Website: macys
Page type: gifting
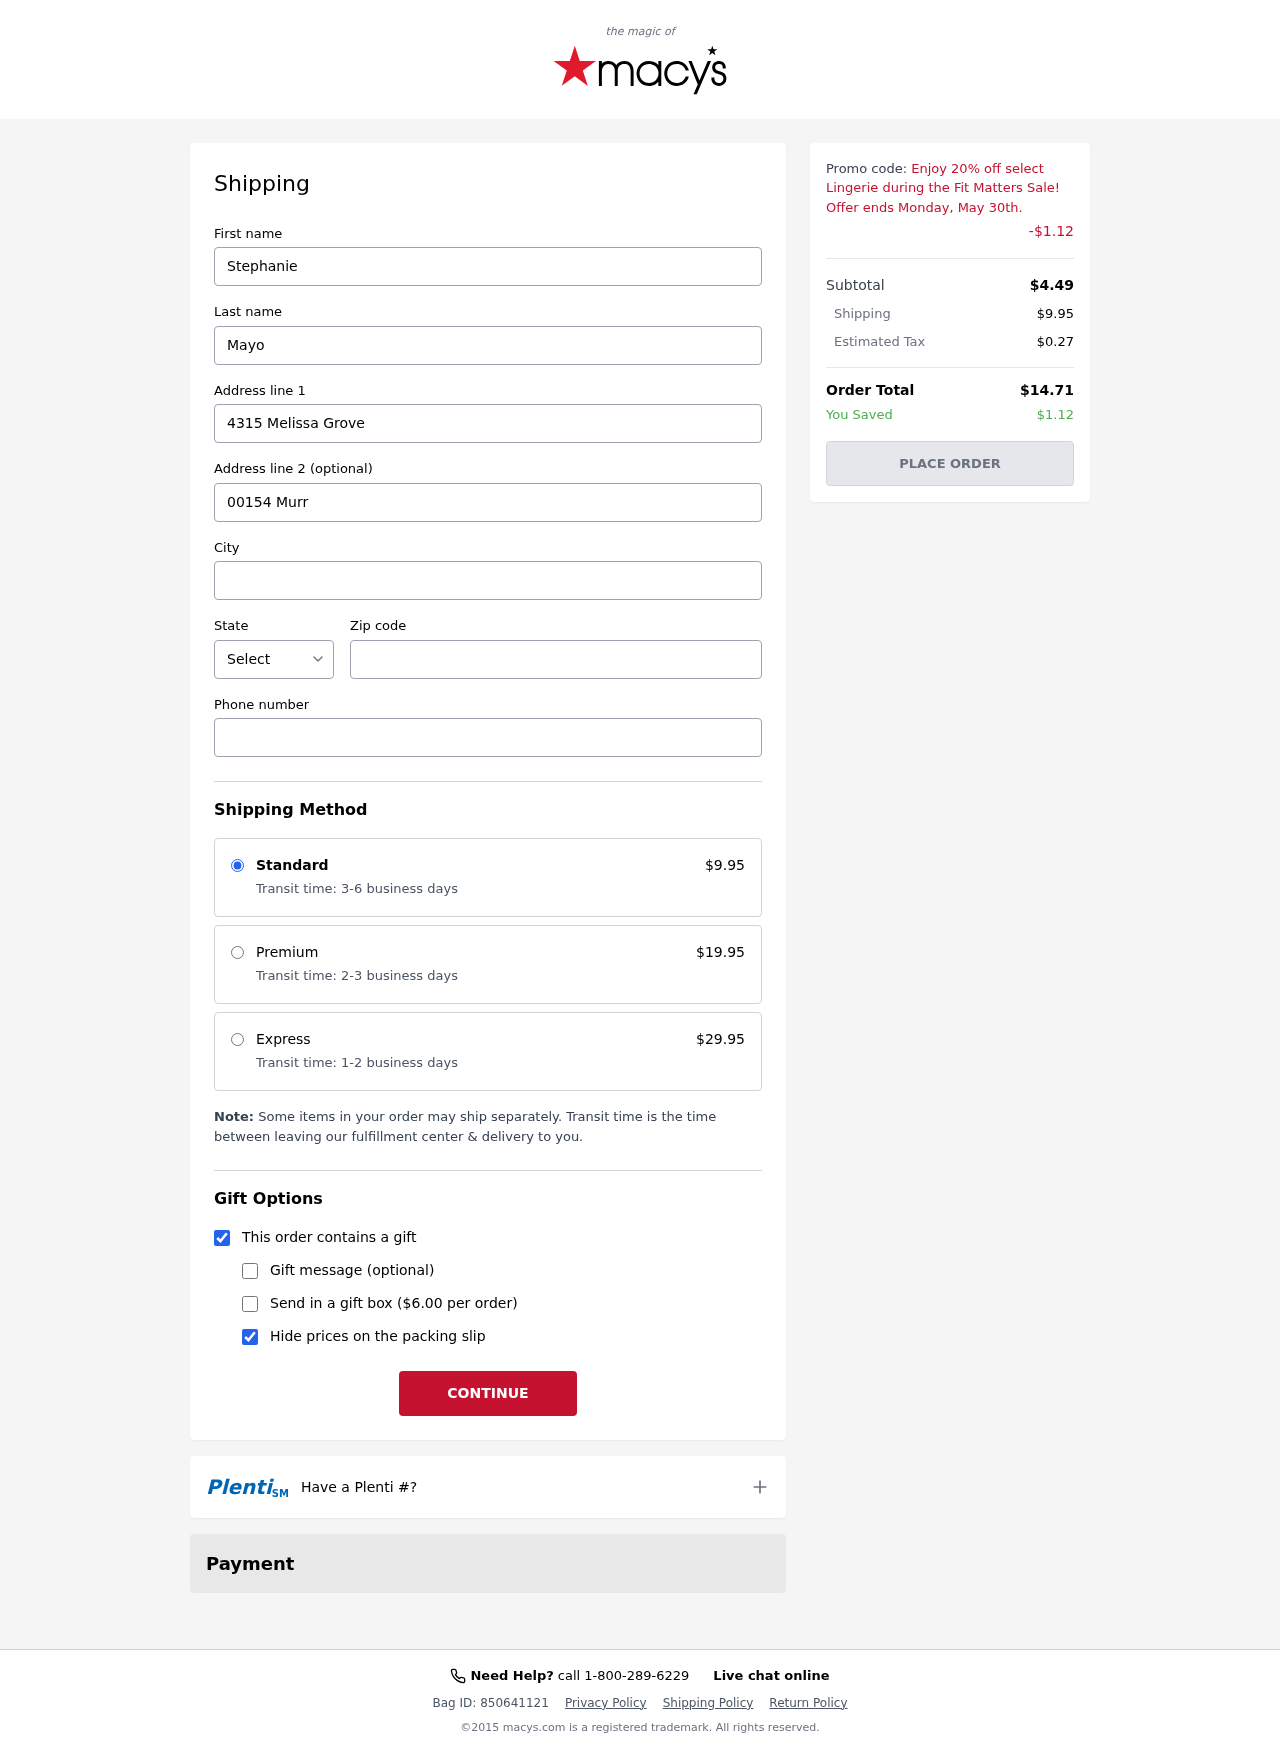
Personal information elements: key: PII_CITY
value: Sandrafurt
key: PII_FIRSTNAME
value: Stephanie
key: PII_LASTNAME
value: Mayo
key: PII_PHONE
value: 6482522873
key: PII_POSTCODE
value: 15721
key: PII_STATE_ABBR
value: HI
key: PII_STREET
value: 4315 Melissa Grove
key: PII_STREET2
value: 00154 Murray Motorway
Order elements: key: ORDER_SHIPPING_COST
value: $9.95
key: ORDER_DISCOUNT
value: -$1.12
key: ORDER_SUBTOTAL
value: $4.49
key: ORDER_TAX
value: $0.27
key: ORDER_TOTAL
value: $14.71
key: ORDER_SAVINGS
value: $1.12